Question: Having a little trouble with my MySQL query
Here's my structure:
'''
select * from servers group by host;
+-----+----------------------+---------+---------------------+
| id | host | players | time |
+-----+----------------------+---------+---------------------+
| 1 | 28.167.243.83:27035 | 3 | 2016-12-12 21:03:33 |
| 3 | 78.17.183.116:27015 | 10 | 2016-12-12 21:03:33 |
| 63 | 208.147.243.91:27025 | 1 | 2016-12-12 21:56:01 |
| 115 | 208.147.243.83:27035 | 2 | 2016-12-12 22:30:02 |
| 118 | 206.147.243.83:27035 | 2 | 2016-12-12 22:32:02 |
| 121 | 204.147.243.83:27035 | 2 | 2016-12-12 22:34:01 |
| 124 | 203.147.243.83:27035 | 2 | 2016-12-12 22:36:01 |
| 127 | 202.147.243.83:27035 | 2 | 2016-12-12 22:38:01 |
| 130 | 201.147.243.83:27035 | 2 | 2016-12-12 22:40:01 |
| 133 | 208.147.243.83:27035 | 2 | 2016-12-12 22:42:02 |
+-----+----------------------+---------+---------------------+
'''
The result keeps going, for there's a new entry every 5 minutes for each host.
I want it to look like this:

Except the second column should look like this:
'''
unique date;max players on that unique date
'''
And delimited by commas for each unique date to max players set
Screenshot query:
'''
SELECT host, TRIM(TRAILING ',' FROM GROUP_CONCAT(DISTINCT CONCAT(UNIX_TIMESTAMP('time') * 1000, ',', players) ORDER BY 'time' ASC SEPARATOR ';')) AS datapoints FROM servers where 'time' between date_sub(now(),INTERVAL 8 WEEK) and now() GROUP BY 'host'
'''
SQL Fiddle: <URL>
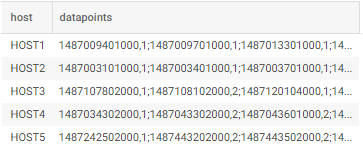
Answer: Try this:
'''
SELECT
'host',
GROUP_CONCAT(CONCAT('day',';','max_players')) as 'info'
FROM (SELECT
'host',
DATE_FORMAT('time','%Y-%m-%d') as 'day',
MAX('players') as 'max_players'
FROM 'so_test_servers'
GROUP BY 'host', 'day') as A
GROUP BY 'host'
'''